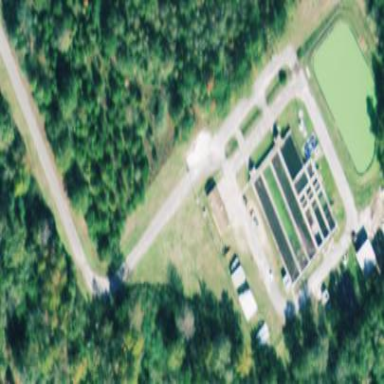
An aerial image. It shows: View of wastewater plant.